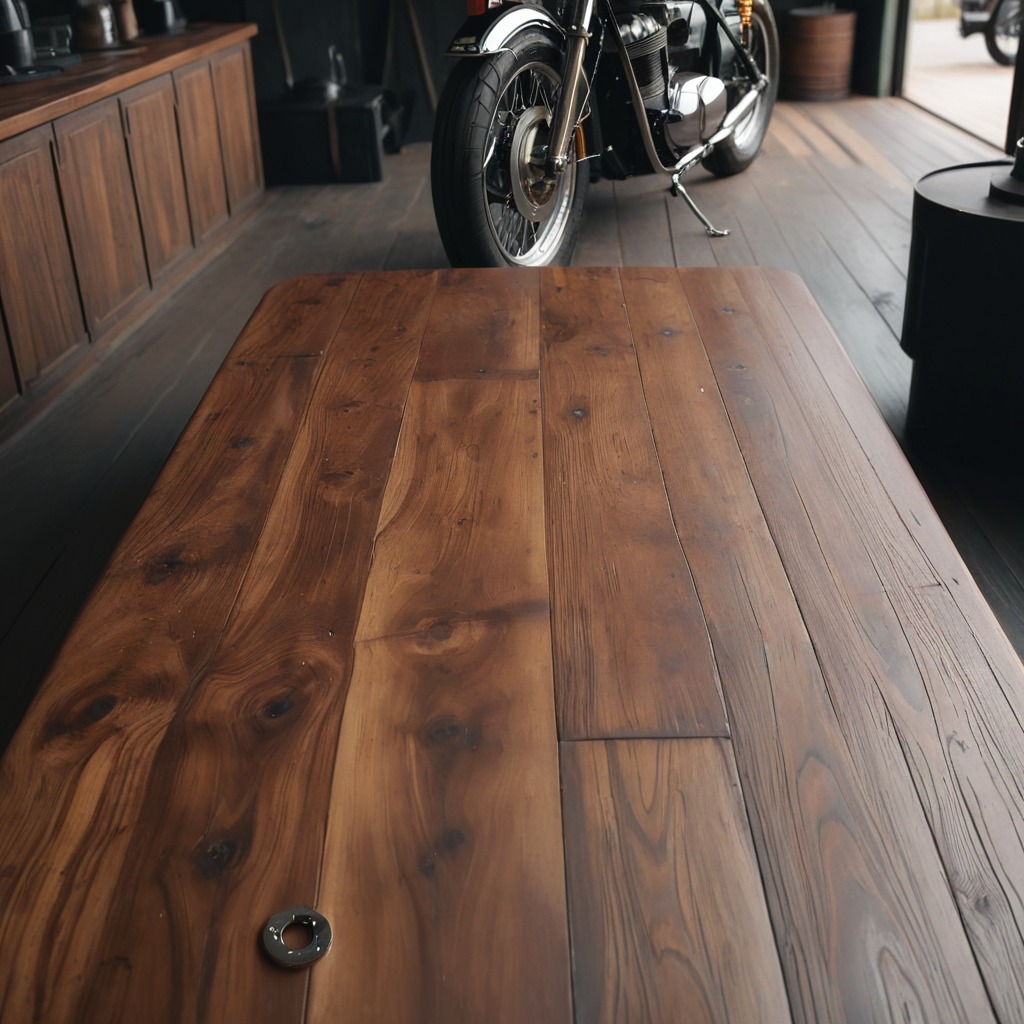
A flat metal washer lies on the oil-spilled wooden table in a vintage motorcycle garage.